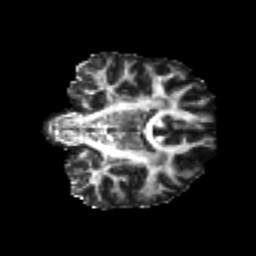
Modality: FA
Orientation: coronal
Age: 22
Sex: male
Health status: healthy
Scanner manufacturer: philips
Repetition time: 7.391 s
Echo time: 0.08599 s